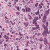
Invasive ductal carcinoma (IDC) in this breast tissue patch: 1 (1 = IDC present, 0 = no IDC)